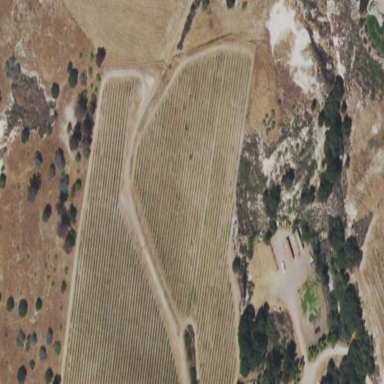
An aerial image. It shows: Vineyard where grapes are grown.